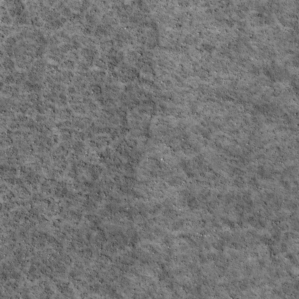
Label: non_frost